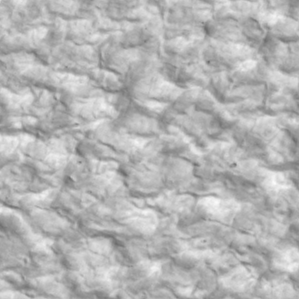
Label: non_frost